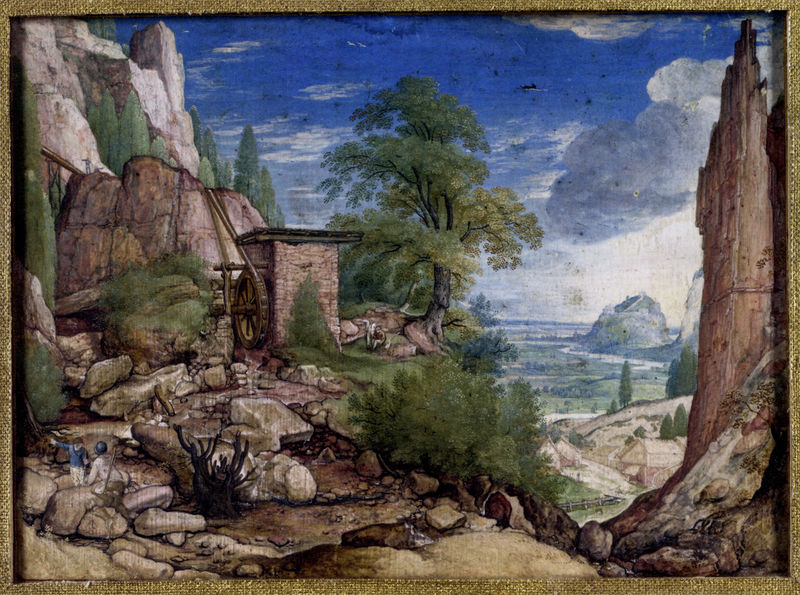
Titel: Die Wassermühle im Gebirge mit Zeichner
Künstler: Hans Bol
Standort: Weimar
Institution: Klassik Stiftung Weimar
Schlagwörter: baum, berg, blau, felsen, gemälde, gestein, himmel, wolken, bäume, fluss, grün, landschaft, menschen, braun, männer, tiere, weg, wolke, zaun, malerei, kappe, stein, steine, flusslauf, häuser, mühle, sträucher, berge, fels, gebirge, geröll, rad, häuschen, technik, fernsicht, stei, mühlrad, wasserrad, wassermühle, bergwerk, menshcen